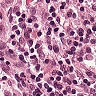
Metastatic tissue present: no